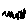
Label: zigzag